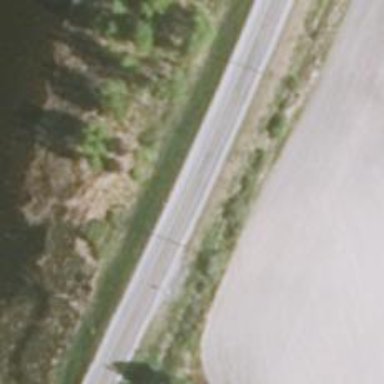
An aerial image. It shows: Asphalt road designated as trunk highway.